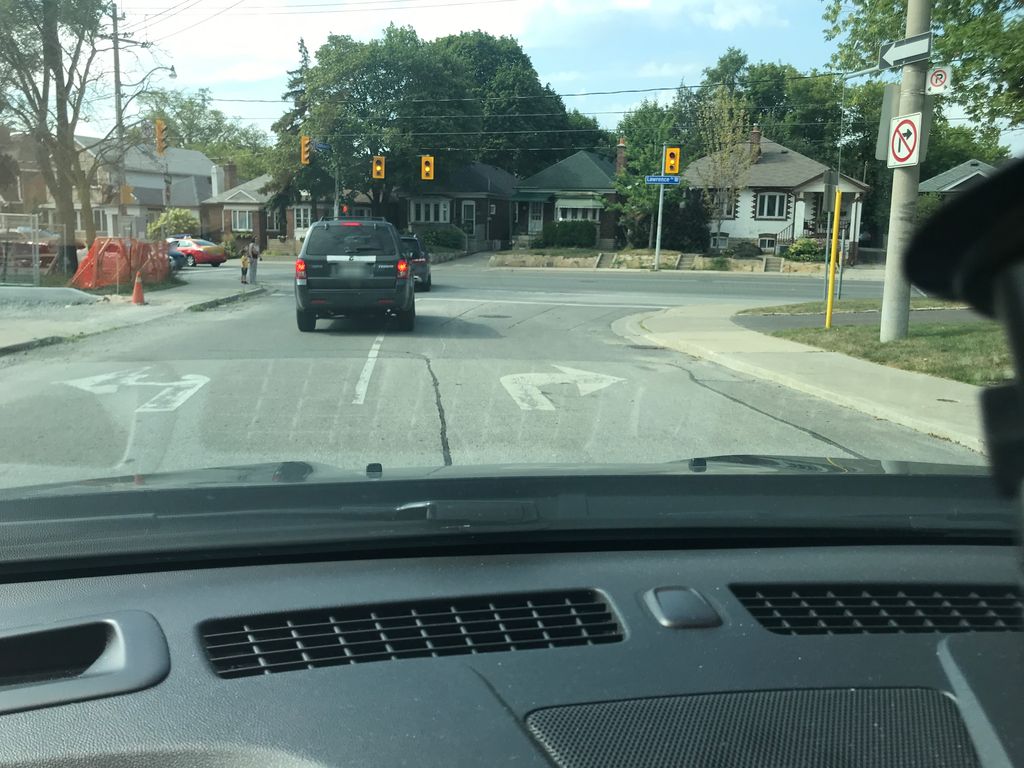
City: toronto